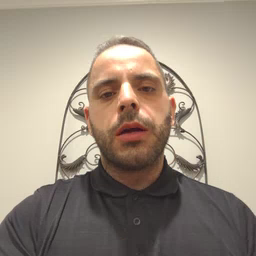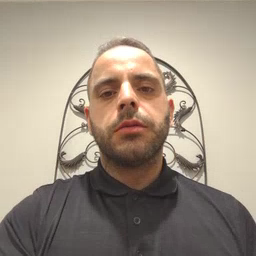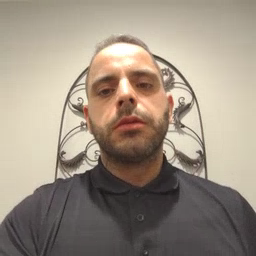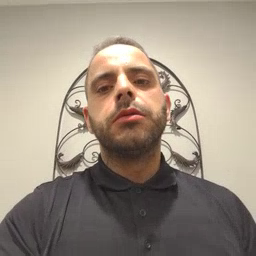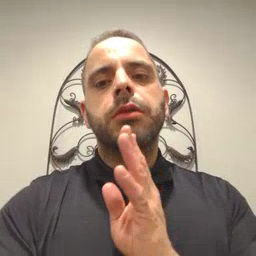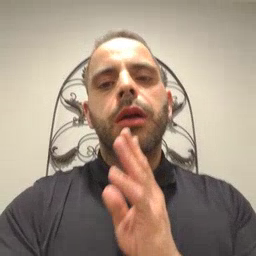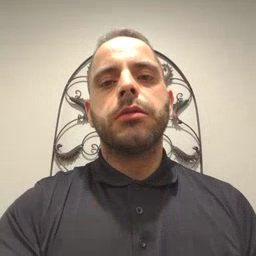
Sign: talk